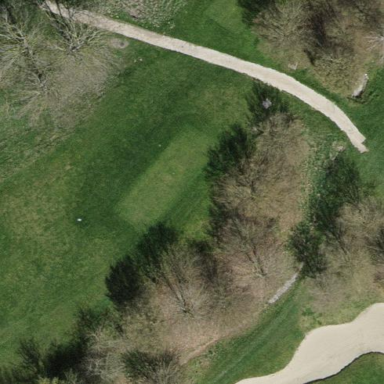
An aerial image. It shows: Grass area designated as golf tee.